Question: I have a problem using TCPDF to generate PDF images containing a CMYK PNG file.
The system allows the user to upload photos, which can be JPG, GIF or PNG. ImageMagick converts these images into CMYK from RGB where necessary. The image is then uploaded to the fileserver (Amazon S3).
When presented, the image is simply displayed on the screen in HTML on the "preview" page, and clicking a button generates the PDF.
The PDF is the point where the image goes negative (colours invert). From what I can tell, the image remains as expected until the point where TCPDF inserts the image into the document:
'''
$tcpdf->Image($path_to_image, 0, 3.5, '42', '22', $file_extension, '', '', false, 300, '', false, false, 0, false, false, false);
'''

The file type is PNG, extension is 'png'. Colour profile is CMYK. When opened in the browser, the image looks fine.
I also have not been able to replicate this on my local development environment, it only seems to occur on the live site which makes it even more difficult to replicate. This only seems to occur with PNG files.
The OP of <URL> passes over this issue in one of his ranting posts, but doesn't seem to resolve it.
Has anyone encountered this issue and worked out how to resolve it? I guess it's happening somewhere in the TCPDF (v5.9.103) class as the source file is fine.
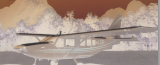
Answer: Well, unless Wikipedia is misinformed, there is not such thing as a CMYK png.
Here is Wikipedia extract:
> PNG was designed for transferring images on the Internet, not for professional-quality print graphics, and therefore does not support non-RGB color spaces such as CMYK.
My guess is that browsers are not concerned with the color profile of the png, they'll always "see" it a RGB. I presume you set TCPDF to output a PDF in CMYK, and since .png files do not support CMYK...
Have you tried to convert it to .tiff (assuming you need to preserve alpha channels), and then to CMYK with Imagemagick, before passing it to TCPDF?